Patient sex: M
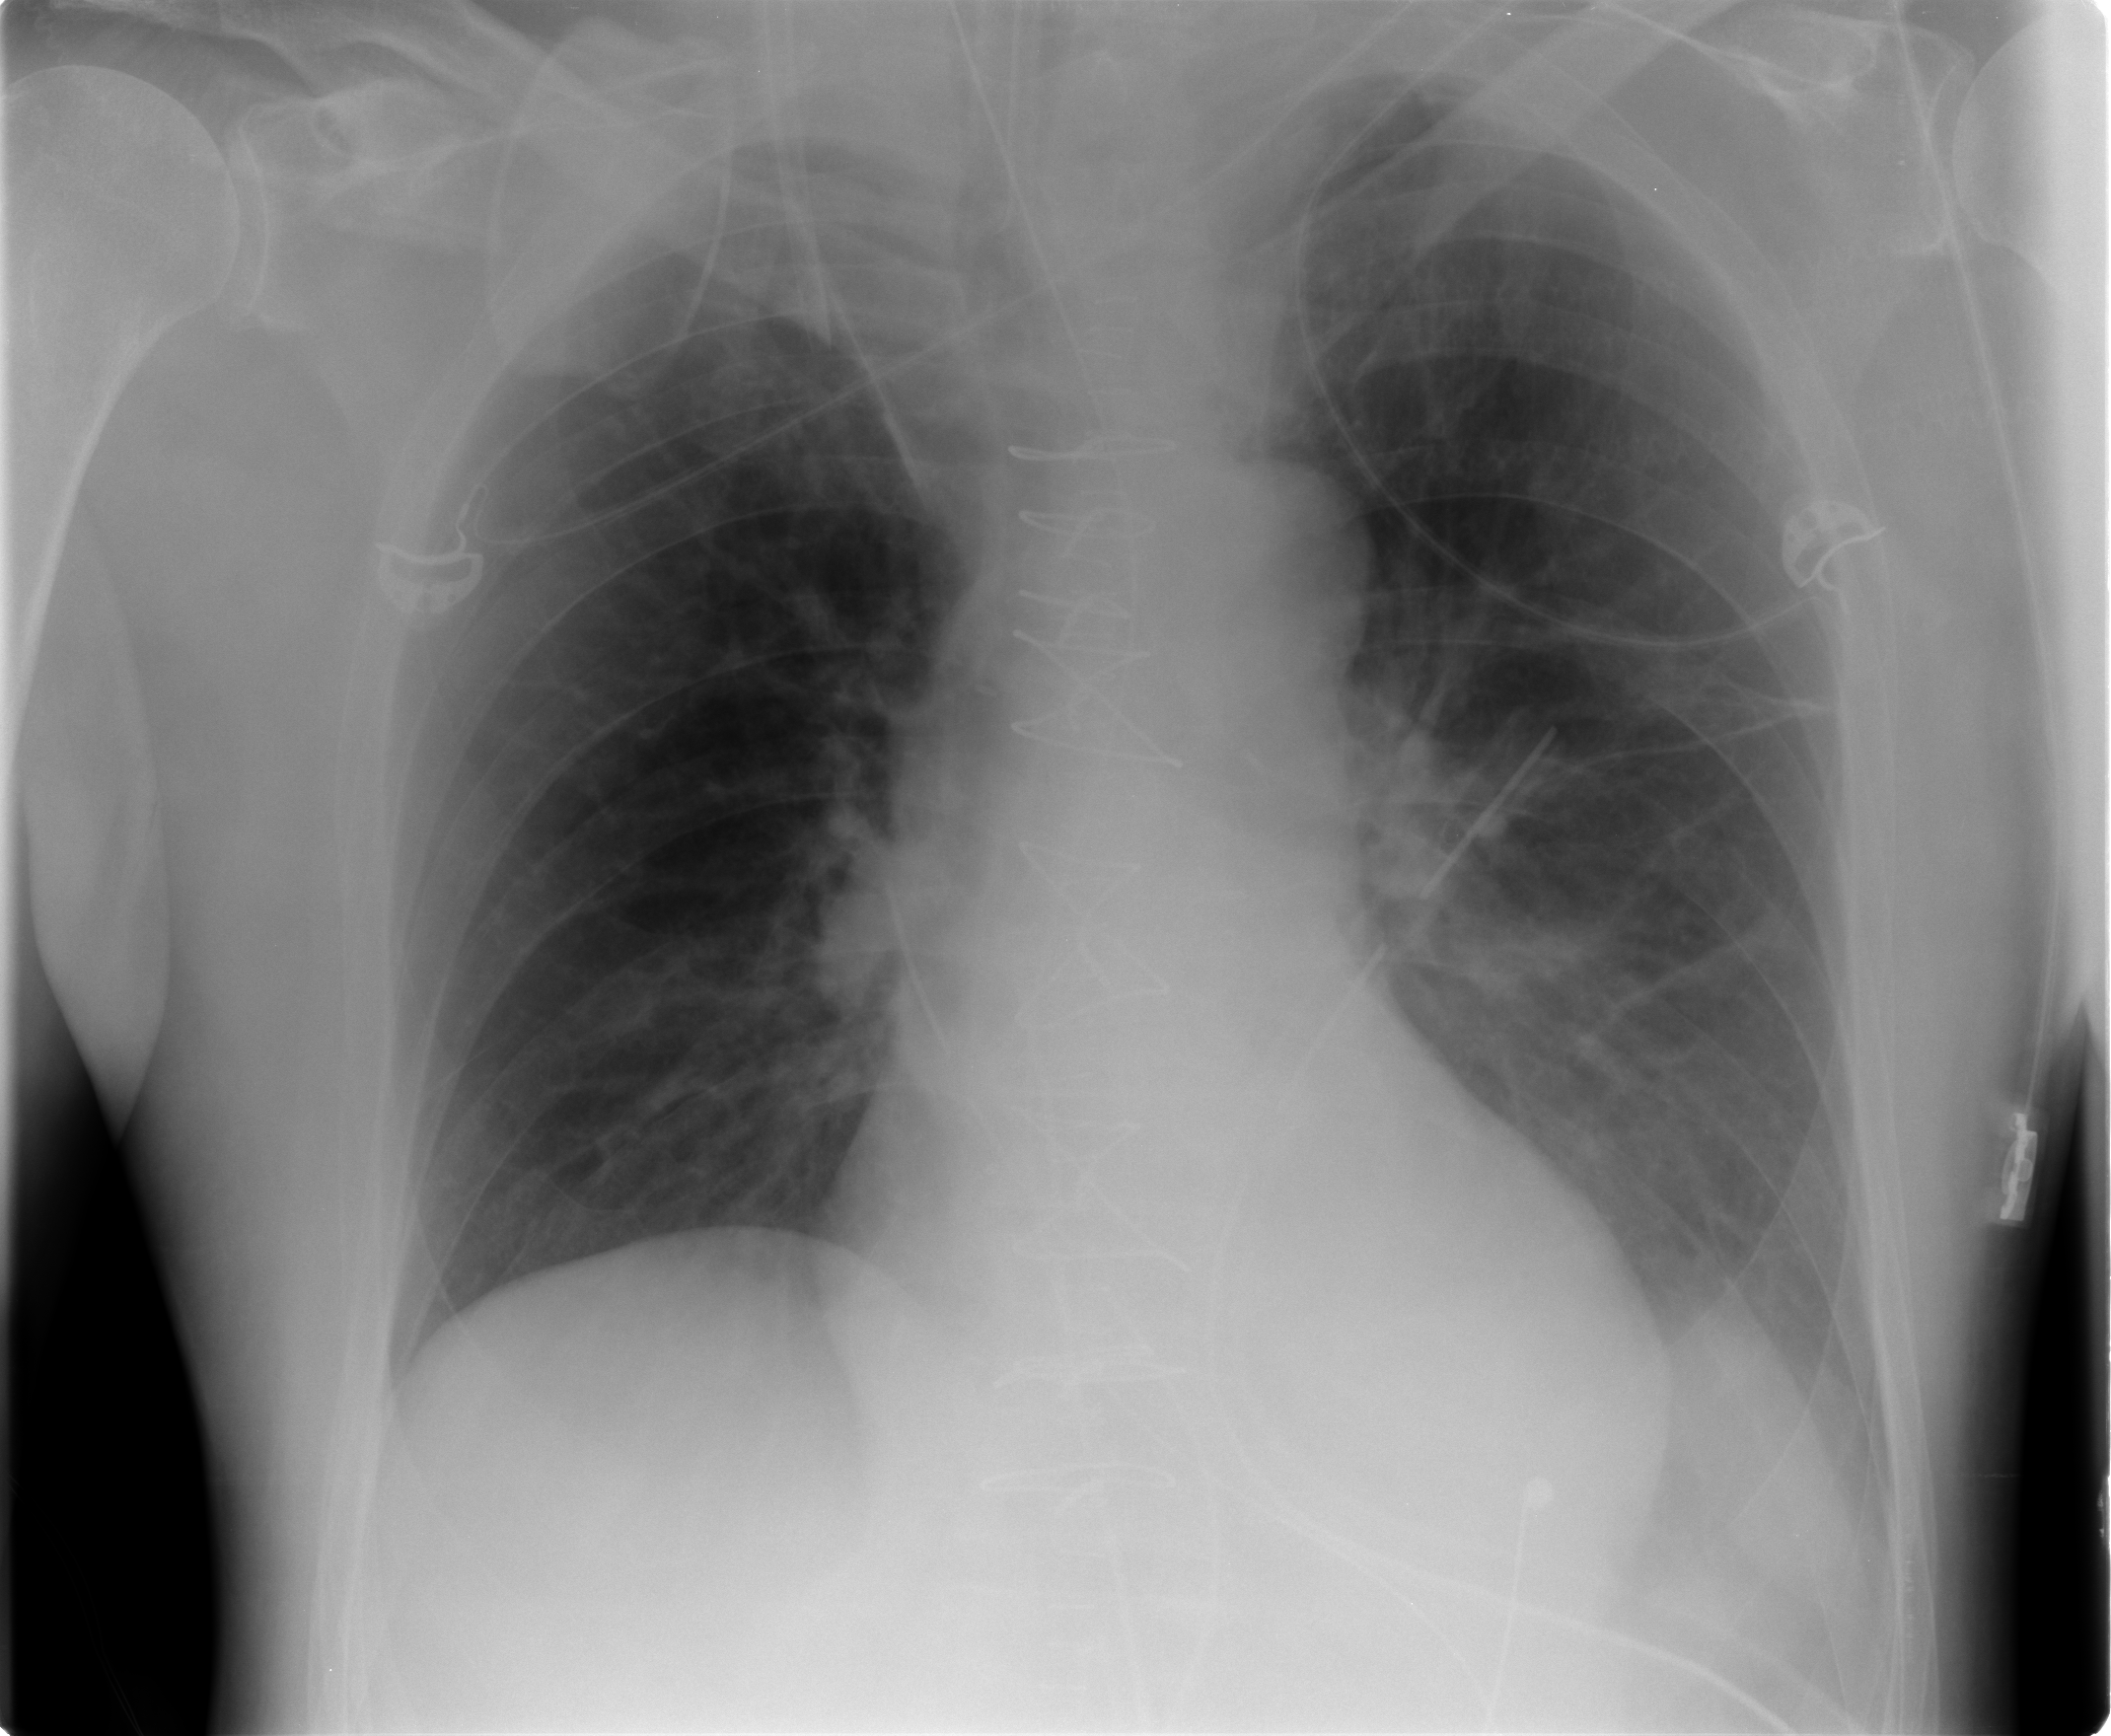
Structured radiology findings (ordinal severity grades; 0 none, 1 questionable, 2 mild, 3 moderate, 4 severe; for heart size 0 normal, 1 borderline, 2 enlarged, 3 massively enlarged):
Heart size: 1
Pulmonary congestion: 2
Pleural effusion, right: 0
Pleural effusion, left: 1
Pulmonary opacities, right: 0
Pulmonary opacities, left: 0
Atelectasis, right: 0
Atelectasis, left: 1